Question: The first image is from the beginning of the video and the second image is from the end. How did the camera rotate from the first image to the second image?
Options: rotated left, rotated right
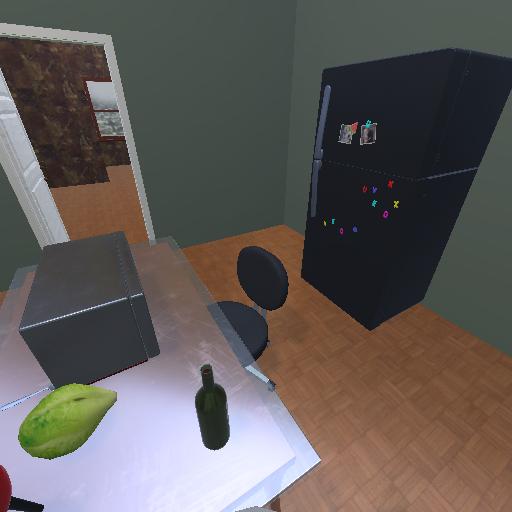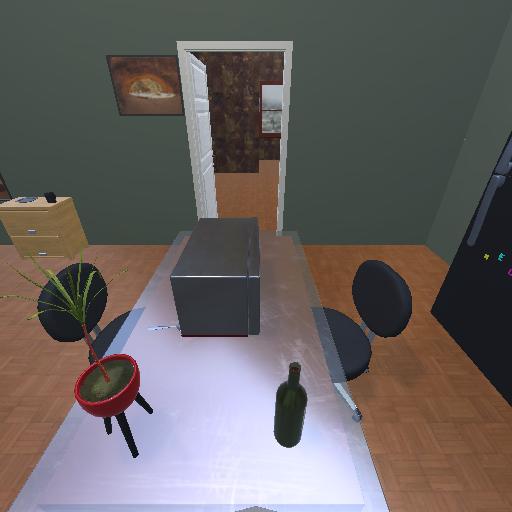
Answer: rotated left